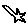
Label: star